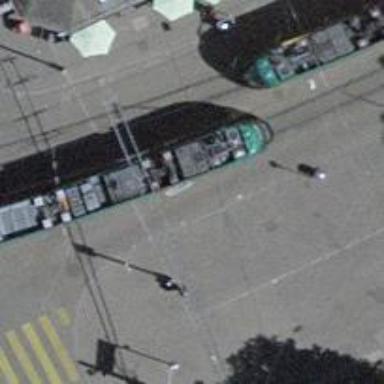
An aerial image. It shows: Tram level crossing on the railway.